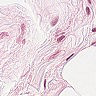
Metastatic tissue present: no